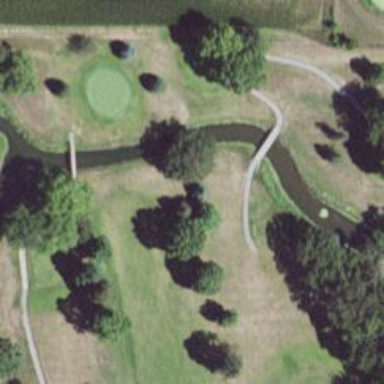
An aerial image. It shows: Path used for both walking and golf.